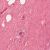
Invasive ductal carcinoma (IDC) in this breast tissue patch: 0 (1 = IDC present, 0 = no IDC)